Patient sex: M
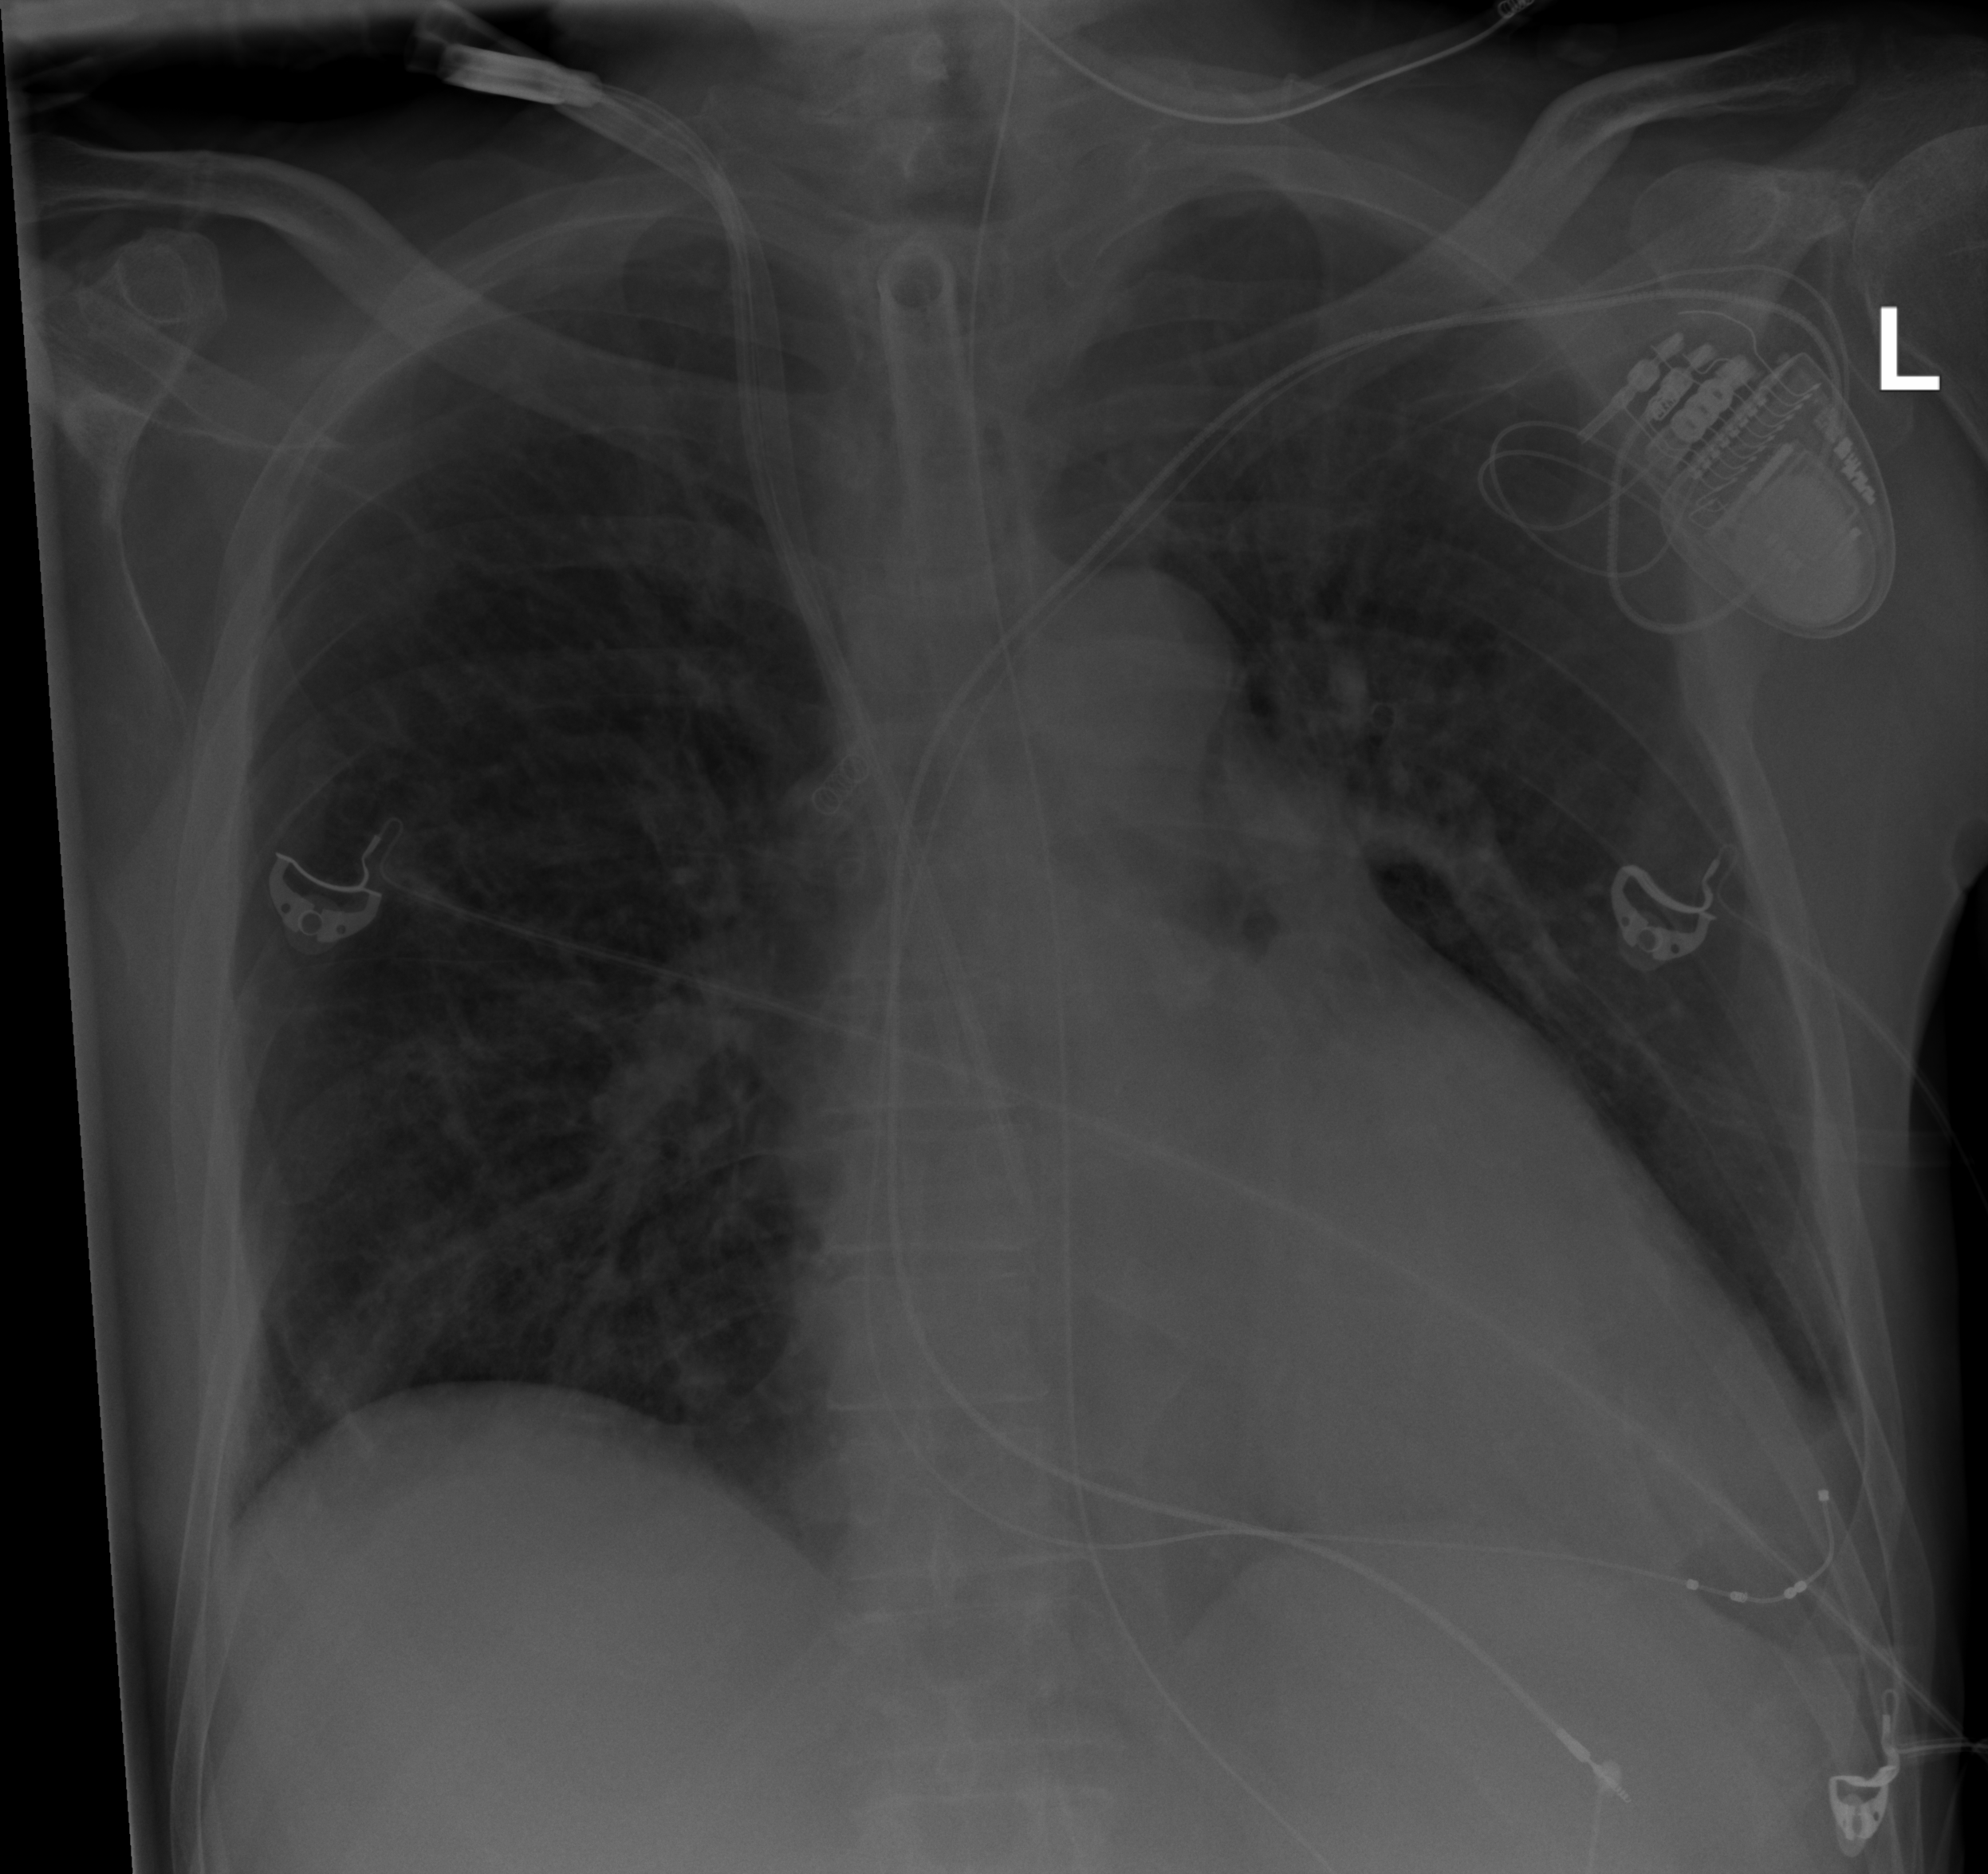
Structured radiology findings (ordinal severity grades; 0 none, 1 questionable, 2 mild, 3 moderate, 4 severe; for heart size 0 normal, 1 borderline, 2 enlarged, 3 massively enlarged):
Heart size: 2
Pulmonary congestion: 1
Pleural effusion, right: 0
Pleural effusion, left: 2
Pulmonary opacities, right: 2
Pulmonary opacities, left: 0
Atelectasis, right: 2
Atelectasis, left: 2